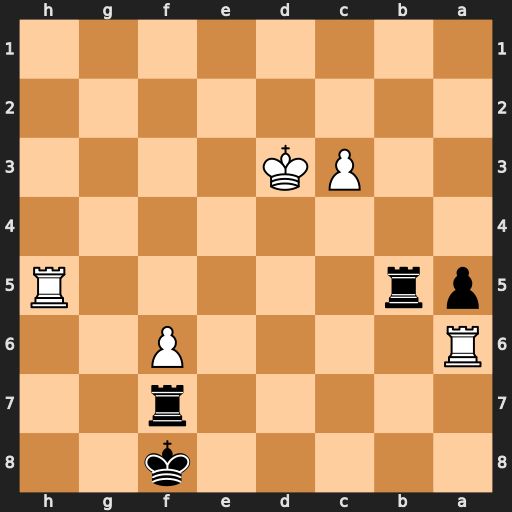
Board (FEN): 5k2/5r2/R4P2/pr5R/8/2PK4/8/8
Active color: b
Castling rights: -
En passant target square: -
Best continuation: Rd7+ Kc2 Rxh5